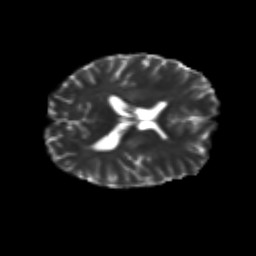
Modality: T2w
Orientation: axial
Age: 22
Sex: male
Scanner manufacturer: siemens
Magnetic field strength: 3 T
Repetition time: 3.5 s
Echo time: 0.125 s